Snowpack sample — Buffalo Mountain, Silverthorne, Colorado, USA (1/25/25, 10:11 AM MST)
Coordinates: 39.6222, -106.1139
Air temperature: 22 °F
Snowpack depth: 110 cm
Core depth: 30 cm
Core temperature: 42.8 °F
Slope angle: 12°, slope face: 102°
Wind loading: high
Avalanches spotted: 0
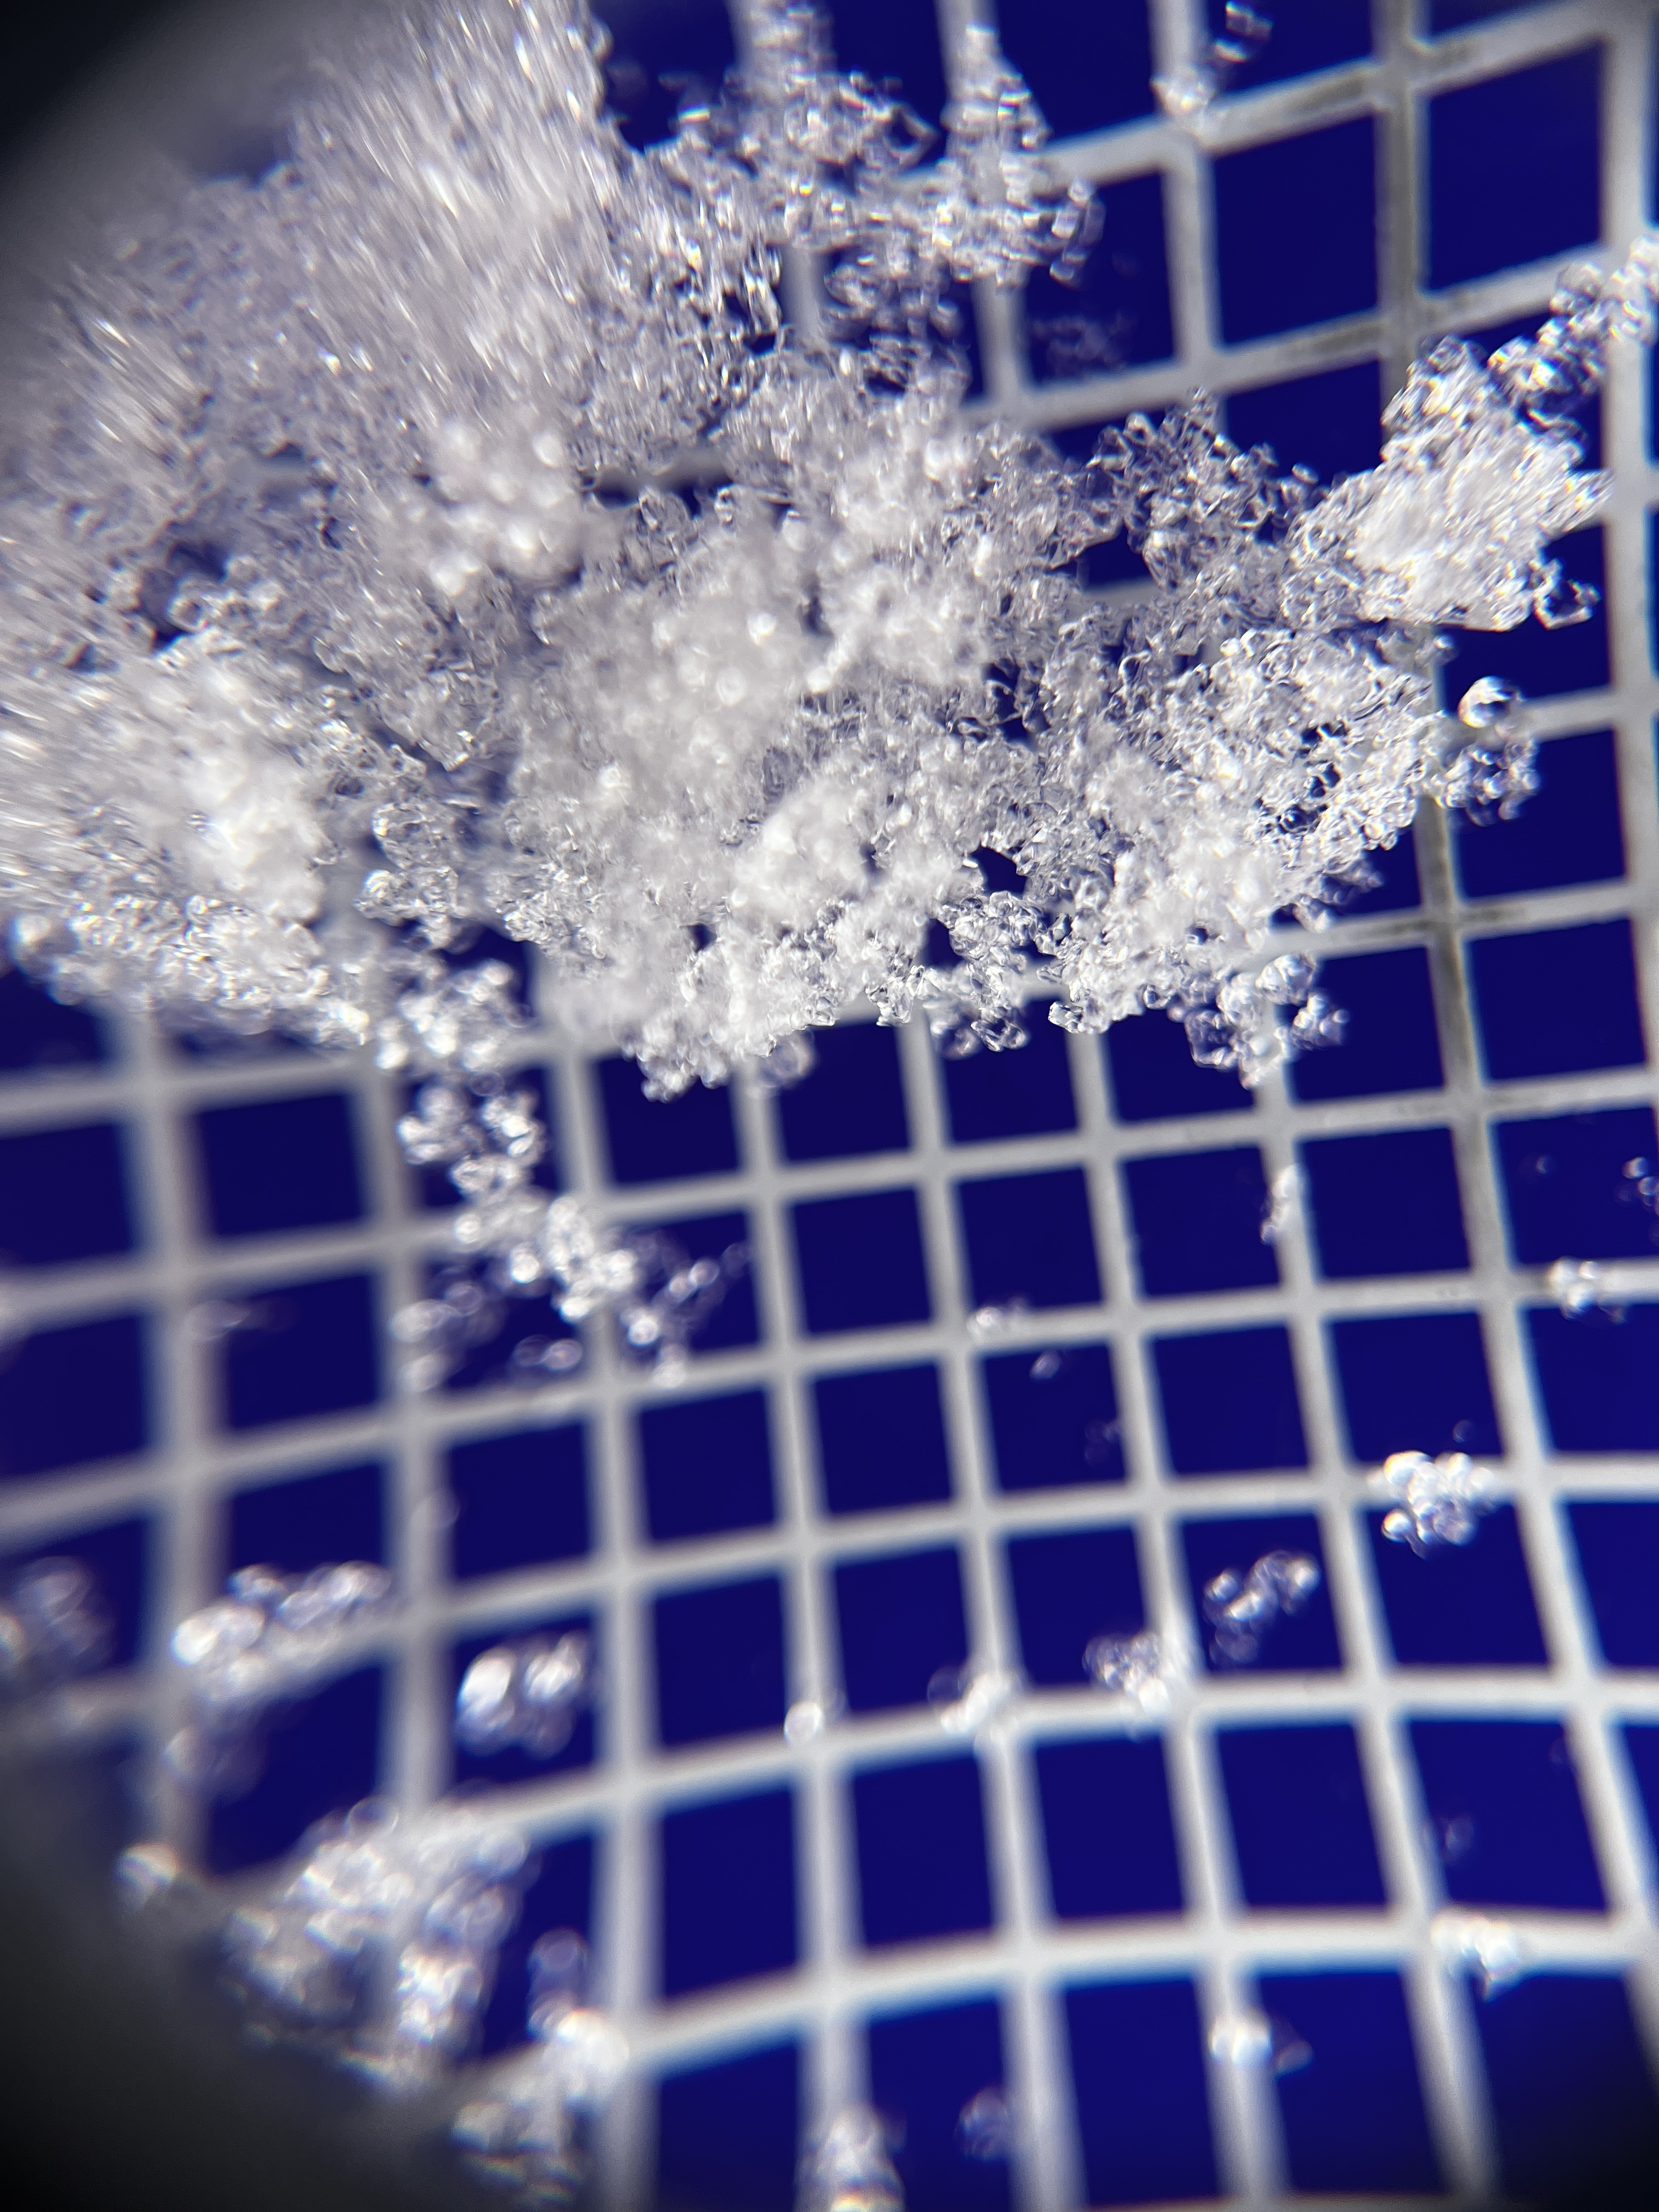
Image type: magnified_profile
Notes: No avalanches nearby, collected on the outskirts of a fire break 15 meters from the treeline, on way to Buffalo and Red Mountain